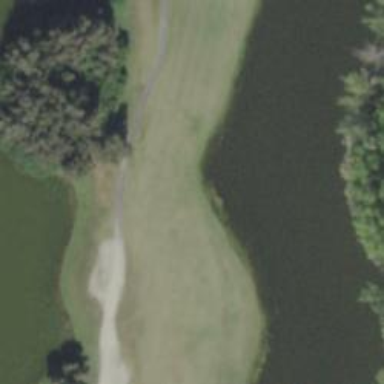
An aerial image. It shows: View of golf hole.